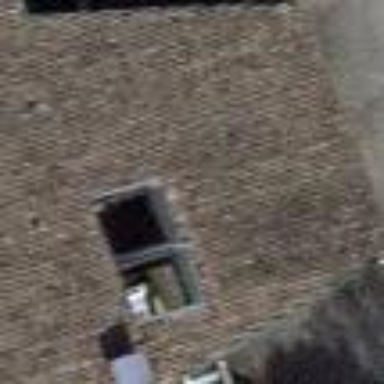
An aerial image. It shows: View of roof of building.